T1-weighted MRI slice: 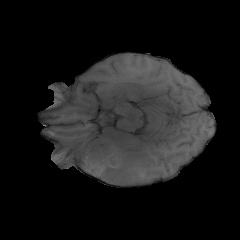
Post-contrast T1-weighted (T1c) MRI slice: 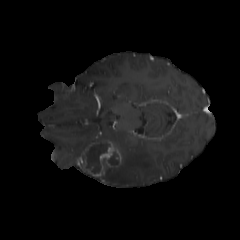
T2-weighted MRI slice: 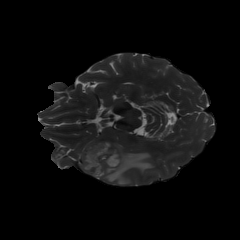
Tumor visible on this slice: yes